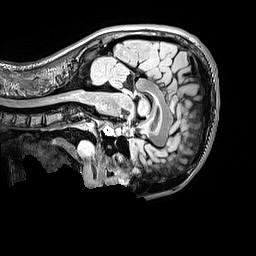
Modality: FLAIR
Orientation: sagittal
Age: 11
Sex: male
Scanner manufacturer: siemens
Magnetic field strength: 3 T
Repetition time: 5 s
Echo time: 0.388 s